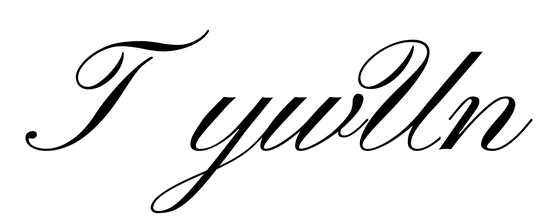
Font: PinyonScript-Regular